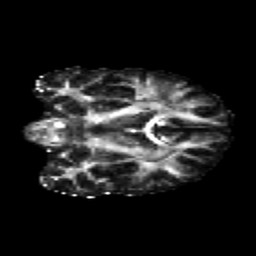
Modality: FA
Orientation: coronal
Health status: healthy
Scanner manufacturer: siemens
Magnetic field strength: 3 T
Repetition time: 10.6 s
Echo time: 0.092 s